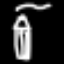
Label: pencil